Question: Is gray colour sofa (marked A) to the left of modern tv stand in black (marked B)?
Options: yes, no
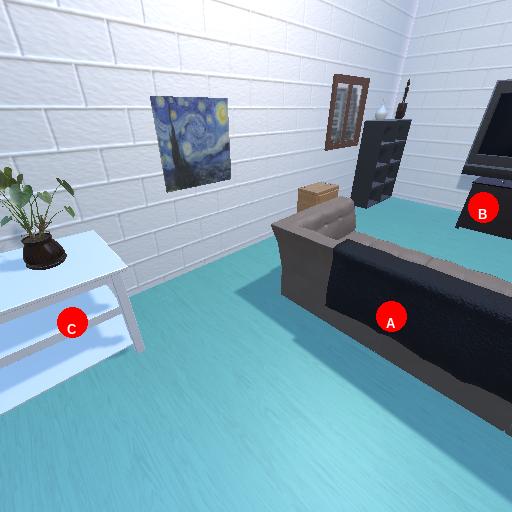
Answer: yes